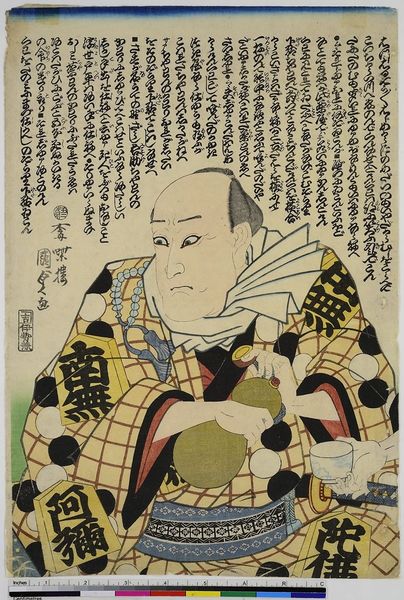
Titel: Der Schauspieler Ichimura Kakitsu IV als Nozarashi Gosuke
Künstler: Utagawa Kunisada
Standort: Hamburg
Institution: Museum für Kunst und Gewerbe Hamburg
Schlagwörter: hand, mann, umhang, wasser, haar, mund, nase, tuch, trinken, augen, halten, herr, portrait, porträt, signatur, auge, mantel, theater, augenbrauen, kinn, perle, holzschnitt, schrift, rast, inschrift, halstuch, perlenkette, becher, asien, druckgraphik, druckgrafik, text, buchstaben, stempel, beutel, aufschrift, china, zeit, schauspieler, farbholzschnitt, schauspielerin, maßstab, chinese, asiate, alphabet, trinkflasche, unzufrieden, kabuki, edo, reproduktionen, 1800, druckerzeugnisse, theateraufführung, ukiyo